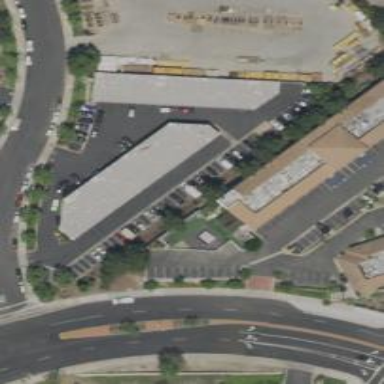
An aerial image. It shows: Commercial building.